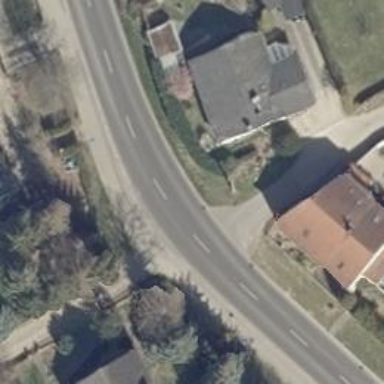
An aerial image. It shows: Secondary road with asphalt surface.